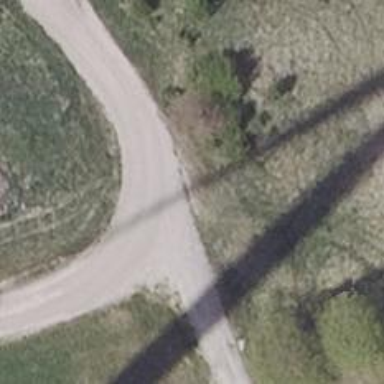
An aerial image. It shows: Gravel track with grade 2 tracktype.